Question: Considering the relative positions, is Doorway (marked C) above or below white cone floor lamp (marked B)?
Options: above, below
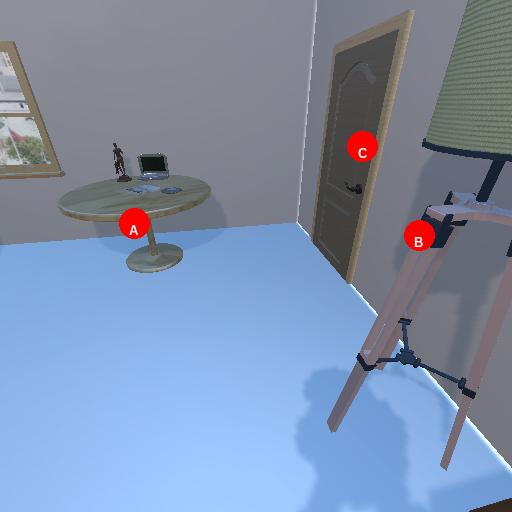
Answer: above